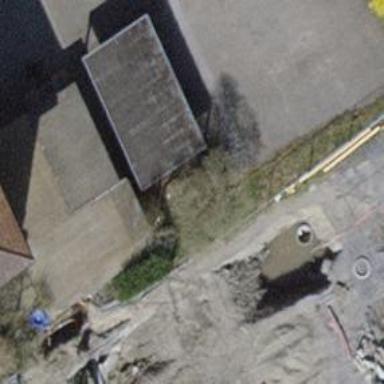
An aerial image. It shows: Group of garages.